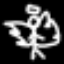
Label: angel